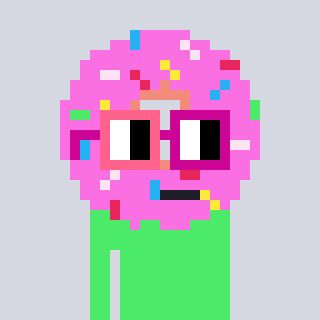
a pixel art character with square pink and red glasses, a doughnut-shaped head and a teal-colored body on a cool background